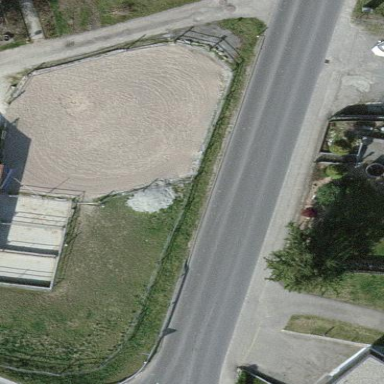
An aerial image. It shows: Fenced equestrian pitch for leisure land.